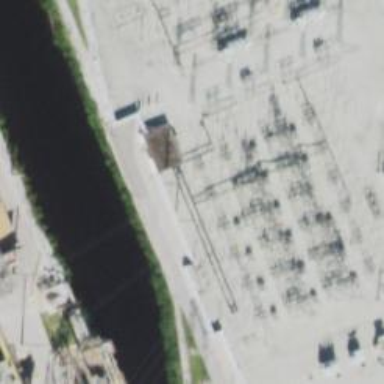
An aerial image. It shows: Switch used for power control.